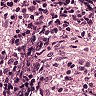
Metastatic tissue present: no